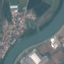
Land use / land cover class: River